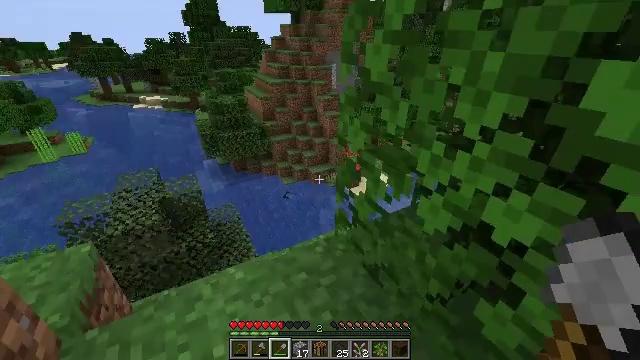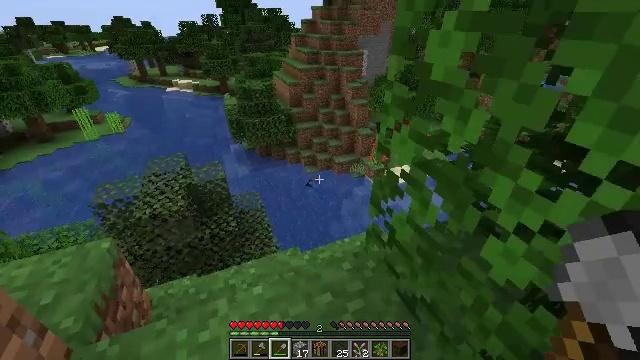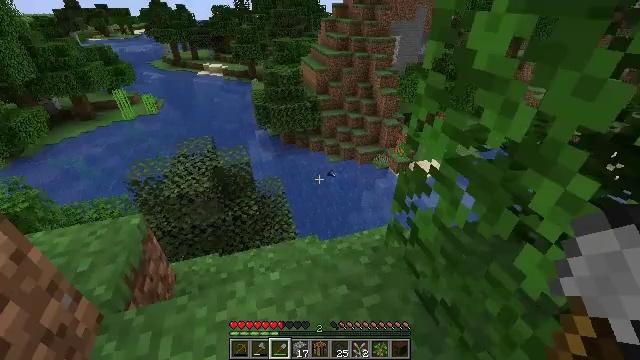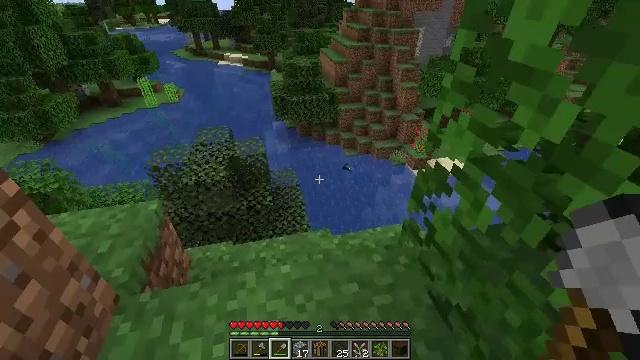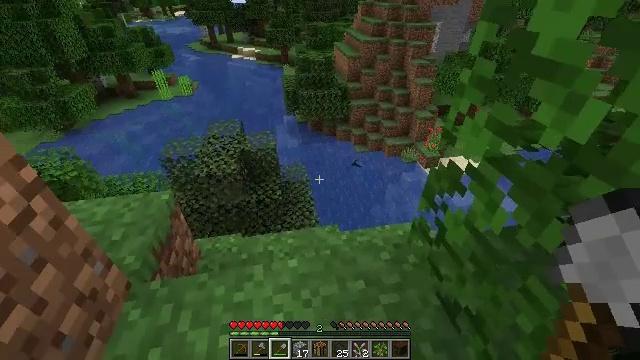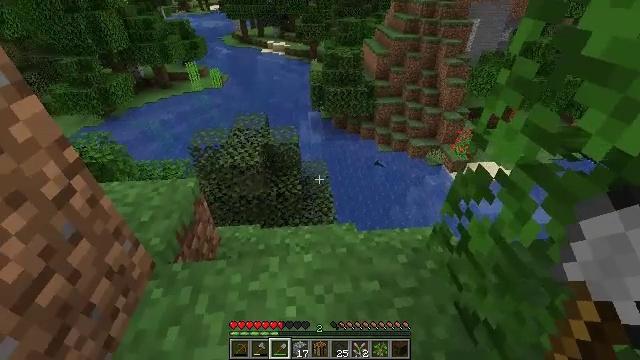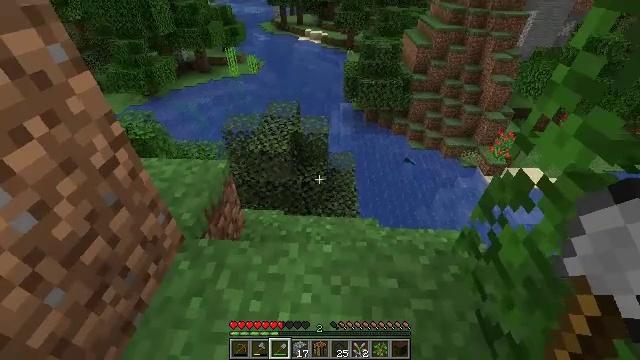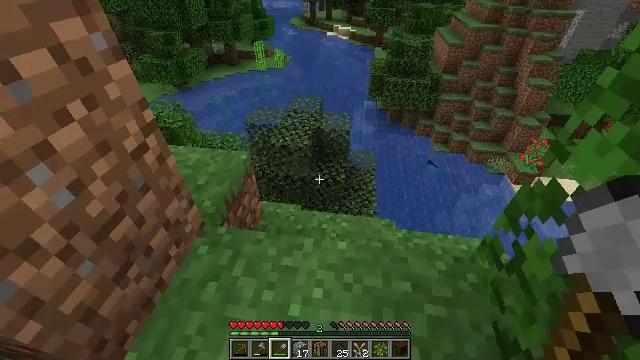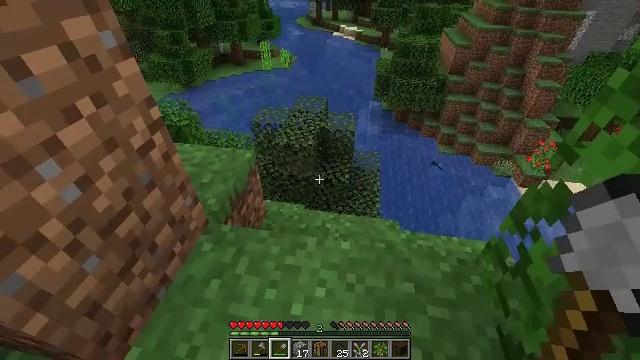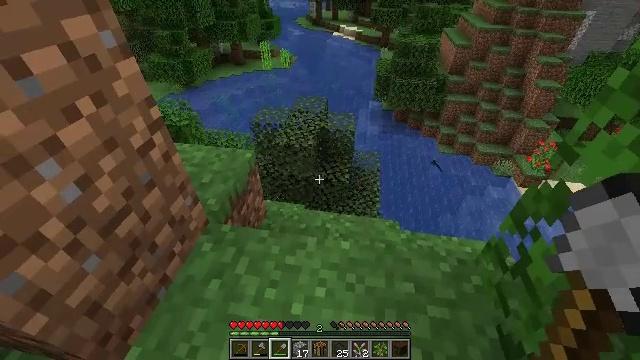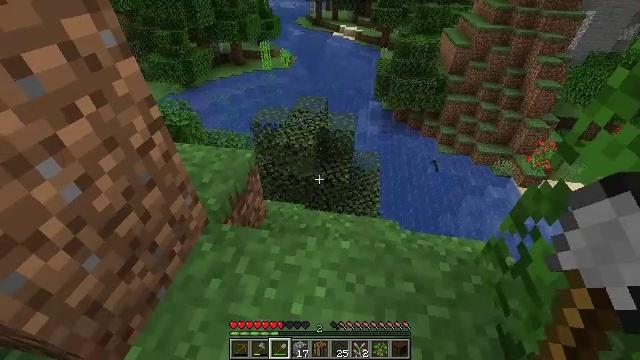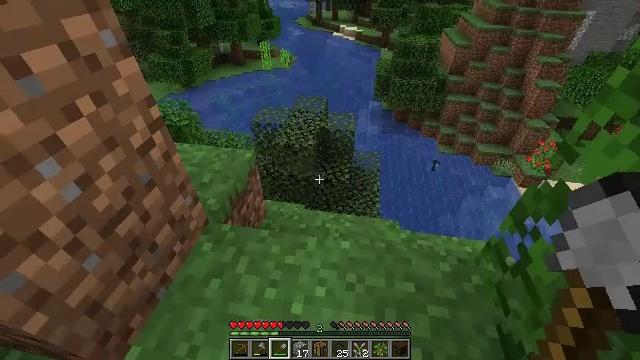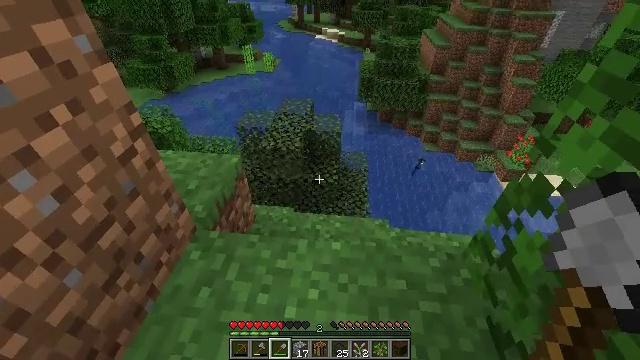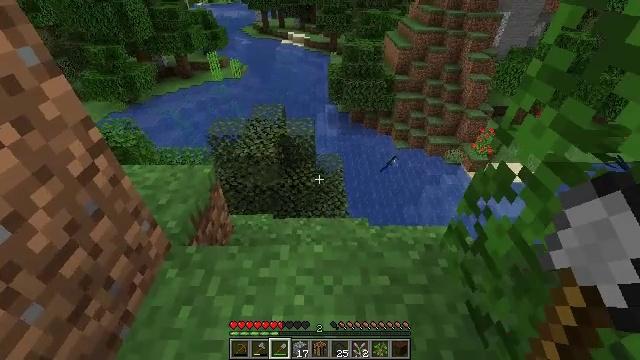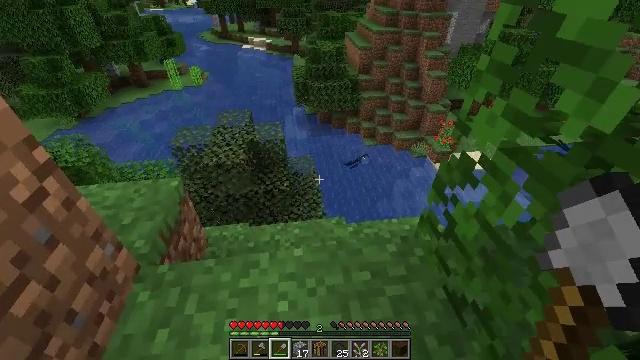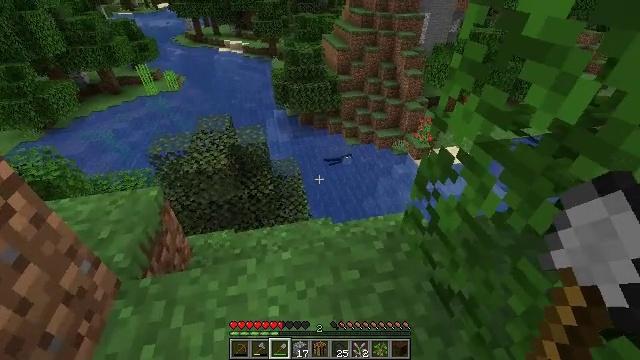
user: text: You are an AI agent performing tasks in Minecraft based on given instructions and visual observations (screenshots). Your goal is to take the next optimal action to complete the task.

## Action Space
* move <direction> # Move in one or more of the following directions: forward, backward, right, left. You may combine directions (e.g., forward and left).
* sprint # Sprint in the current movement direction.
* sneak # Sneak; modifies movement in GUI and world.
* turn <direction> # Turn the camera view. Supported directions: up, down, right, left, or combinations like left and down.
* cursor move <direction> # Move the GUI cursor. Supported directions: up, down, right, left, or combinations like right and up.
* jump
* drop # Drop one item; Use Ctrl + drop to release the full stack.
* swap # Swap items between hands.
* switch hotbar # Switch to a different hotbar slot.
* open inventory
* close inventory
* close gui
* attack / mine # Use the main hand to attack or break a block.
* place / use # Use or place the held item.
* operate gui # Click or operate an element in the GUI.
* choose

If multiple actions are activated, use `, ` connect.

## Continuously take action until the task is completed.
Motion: motion action
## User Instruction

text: Clear the seagrass to get an item.
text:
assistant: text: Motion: turn left and down
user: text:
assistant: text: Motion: turn left and down
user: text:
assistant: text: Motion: turn left and down
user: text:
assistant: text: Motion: turn left and down
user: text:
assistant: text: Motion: turn left
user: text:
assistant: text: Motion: turn left and down
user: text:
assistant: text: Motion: turn left
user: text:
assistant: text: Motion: turn left
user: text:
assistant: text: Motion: no_op
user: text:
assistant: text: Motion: no_op
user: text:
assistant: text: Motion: no_op
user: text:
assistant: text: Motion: turn right
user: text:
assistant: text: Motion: turn right
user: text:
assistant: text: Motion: turn right
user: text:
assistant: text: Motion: turn right
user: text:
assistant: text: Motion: move forward, turn right
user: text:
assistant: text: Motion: move forward, turn right
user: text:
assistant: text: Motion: move forward
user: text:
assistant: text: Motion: move forward
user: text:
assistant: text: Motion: move forward
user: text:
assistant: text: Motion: move forward
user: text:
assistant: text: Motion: no_op
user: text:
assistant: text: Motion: no_op
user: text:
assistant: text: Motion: no_op
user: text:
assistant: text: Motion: no_op
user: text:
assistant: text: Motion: turn left
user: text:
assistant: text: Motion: turn left and up
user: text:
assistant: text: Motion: turn left
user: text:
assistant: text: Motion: turn left
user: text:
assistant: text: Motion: no_op